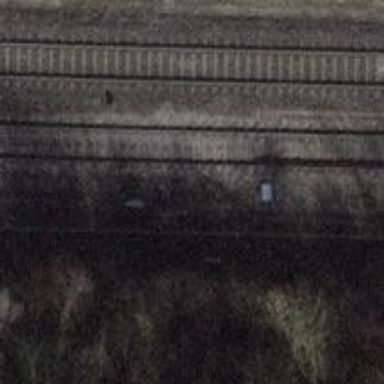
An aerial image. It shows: Railway switch.